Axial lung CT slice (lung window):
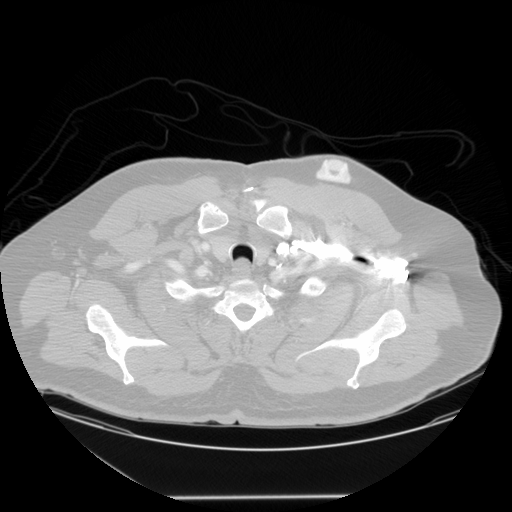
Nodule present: no